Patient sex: M
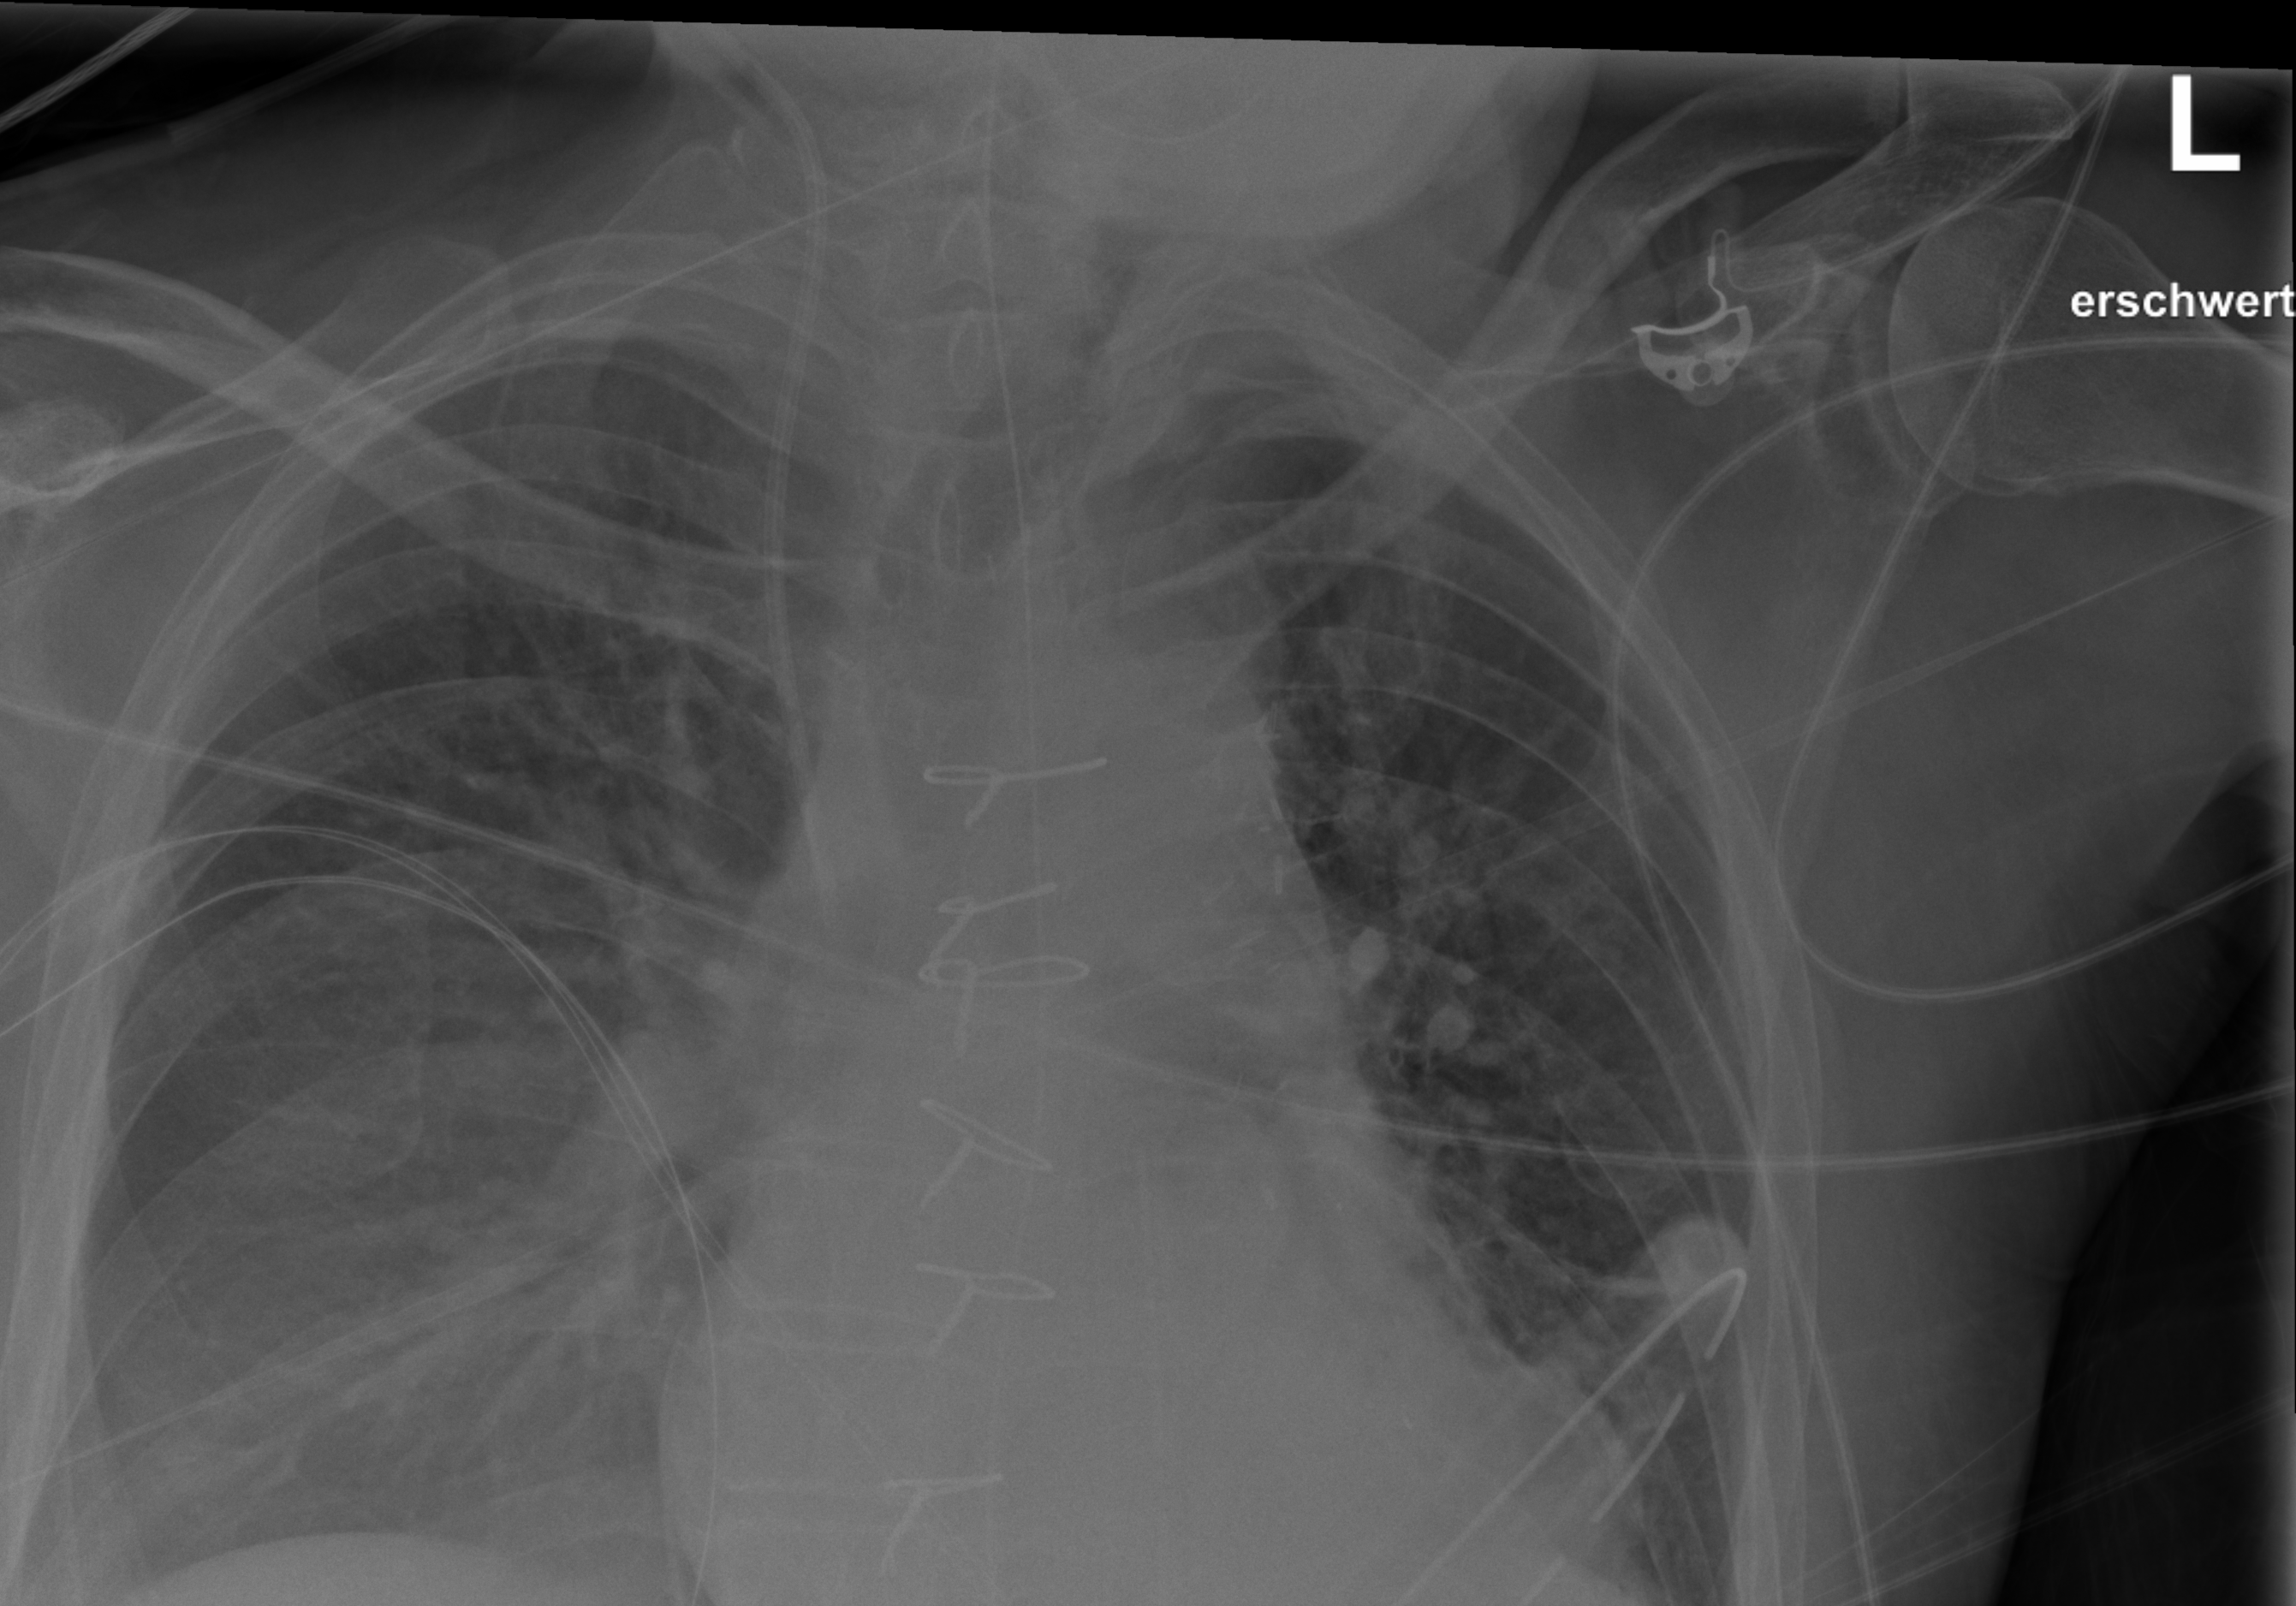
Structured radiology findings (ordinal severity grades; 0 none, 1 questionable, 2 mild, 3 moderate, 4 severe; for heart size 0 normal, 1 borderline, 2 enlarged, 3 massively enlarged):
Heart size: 0
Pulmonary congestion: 2
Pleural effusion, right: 2
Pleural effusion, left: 0
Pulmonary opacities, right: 2
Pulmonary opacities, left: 0
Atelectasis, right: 2
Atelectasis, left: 0